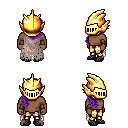
a pixel art fantasy rpg character, male body template, human, dark skin, gray tattered cape, gold greaves, purple right-swept hairstyle, gold helm, cloth bracers, ghillies, four views (front, back, left, right), 2x2 character sprite sheet, small pixel art, hard edges, no anti-aliasing